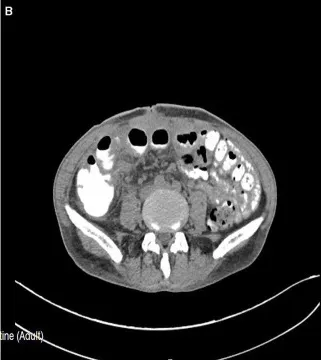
On the seventh day postoperation, the gastrointestinal angiography (A-D) showed that there was no leakage of the contrast agent in the abdominal cavity.
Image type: radiology (ct)